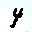
Label: 4